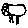
Label: cat